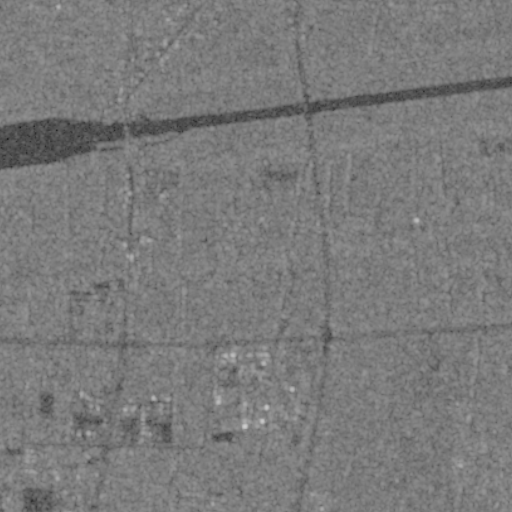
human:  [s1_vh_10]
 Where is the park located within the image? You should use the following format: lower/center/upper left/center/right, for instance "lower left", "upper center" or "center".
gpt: The park is located in the lower right of the image.
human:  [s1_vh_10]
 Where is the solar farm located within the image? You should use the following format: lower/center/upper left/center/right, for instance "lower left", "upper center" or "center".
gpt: The solar farm is located in the upper left of the image.
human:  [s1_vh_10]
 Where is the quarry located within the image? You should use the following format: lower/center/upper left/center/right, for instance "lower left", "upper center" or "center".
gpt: There is no quarry in the image.

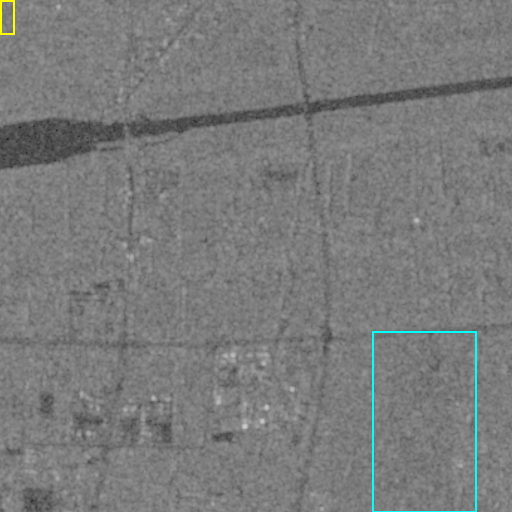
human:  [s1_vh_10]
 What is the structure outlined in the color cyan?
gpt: The structure outlined in cyan is a park.
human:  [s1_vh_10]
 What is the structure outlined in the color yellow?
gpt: The structure outlined in yellow is a solar farm.
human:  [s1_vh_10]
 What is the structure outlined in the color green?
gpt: There is no green outline.